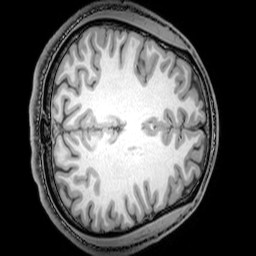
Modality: T1w
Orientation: axial
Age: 24
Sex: male
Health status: healthy
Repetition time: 0.081 s
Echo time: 0.037 s